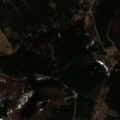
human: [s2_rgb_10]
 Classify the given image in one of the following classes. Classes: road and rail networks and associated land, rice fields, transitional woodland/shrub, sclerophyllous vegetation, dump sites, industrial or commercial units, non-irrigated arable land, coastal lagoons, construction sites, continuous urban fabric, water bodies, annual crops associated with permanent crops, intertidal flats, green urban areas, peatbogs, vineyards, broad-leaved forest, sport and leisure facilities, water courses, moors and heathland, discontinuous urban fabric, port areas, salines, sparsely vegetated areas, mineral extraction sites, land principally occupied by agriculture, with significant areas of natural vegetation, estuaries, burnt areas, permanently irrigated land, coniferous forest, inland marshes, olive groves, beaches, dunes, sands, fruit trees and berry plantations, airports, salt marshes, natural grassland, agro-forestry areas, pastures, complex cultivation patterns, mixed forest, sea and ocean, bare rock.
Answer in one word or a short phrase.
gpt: coniferous forest, mixed forest, natural grassland